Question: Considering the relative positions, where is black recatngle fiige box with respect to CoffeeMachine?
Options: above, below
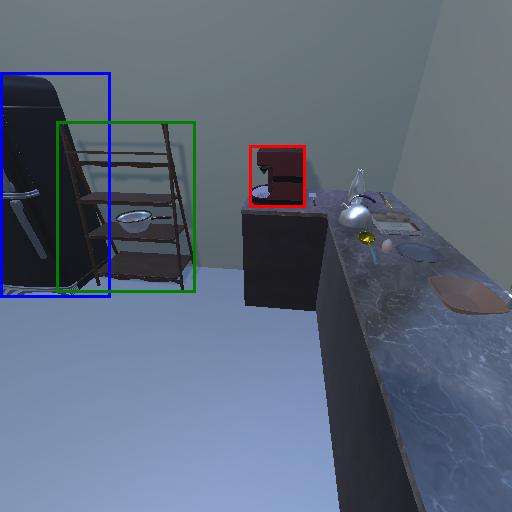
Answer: above